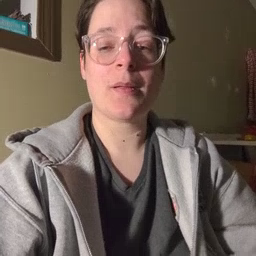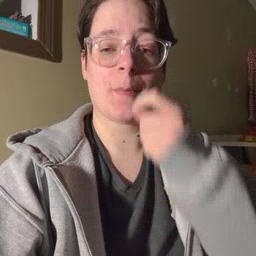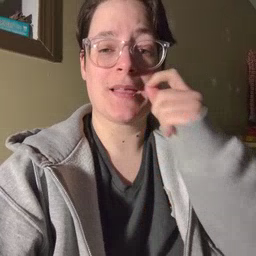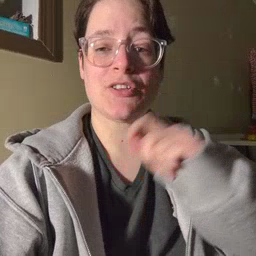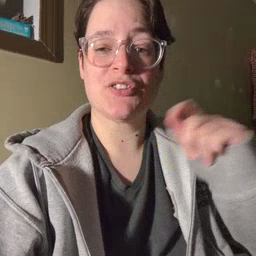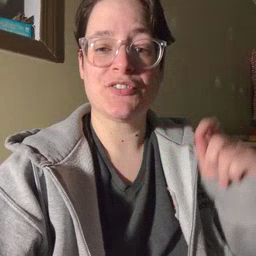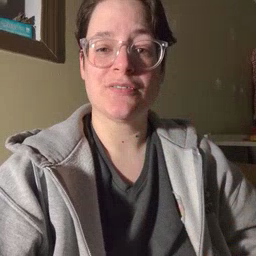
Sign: pencil